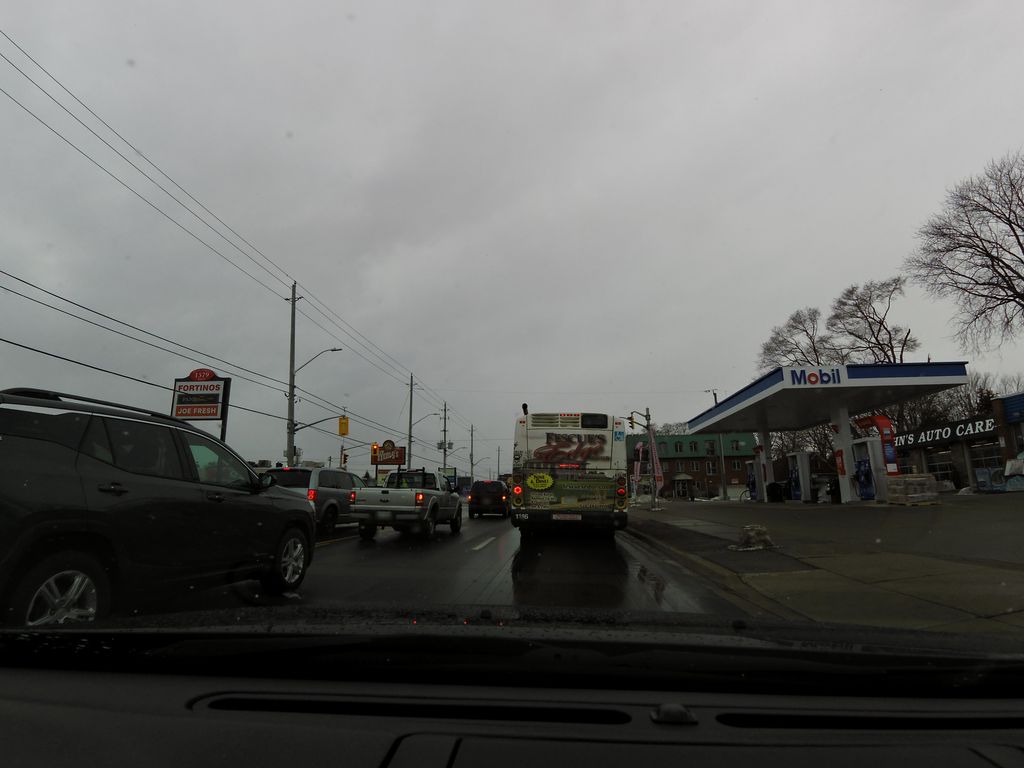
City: hamilton